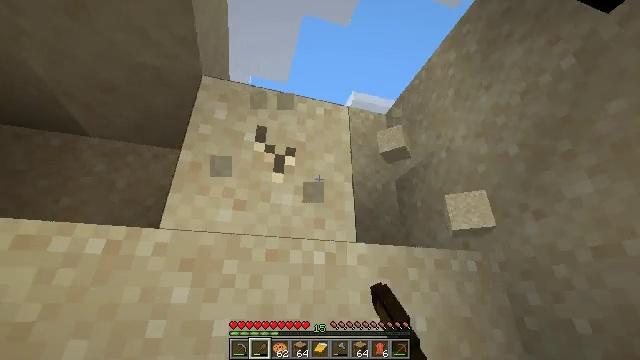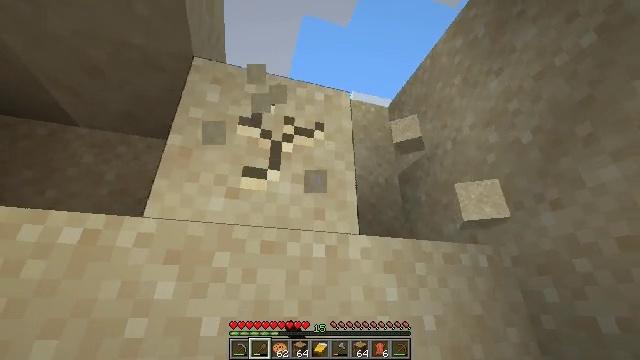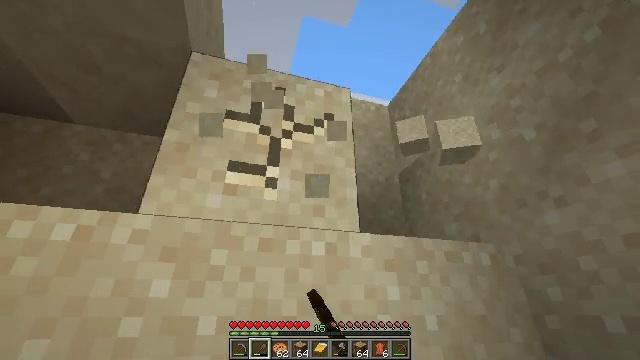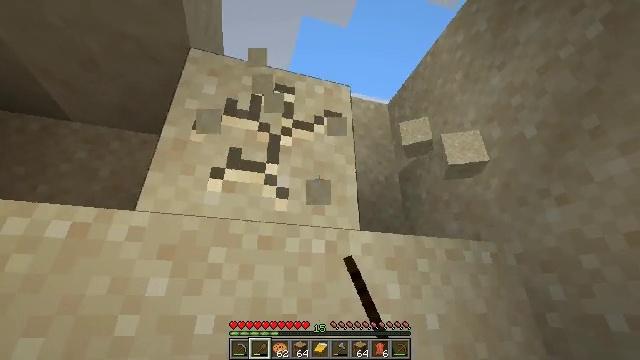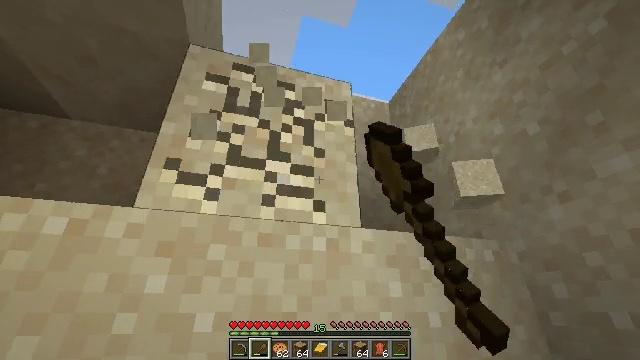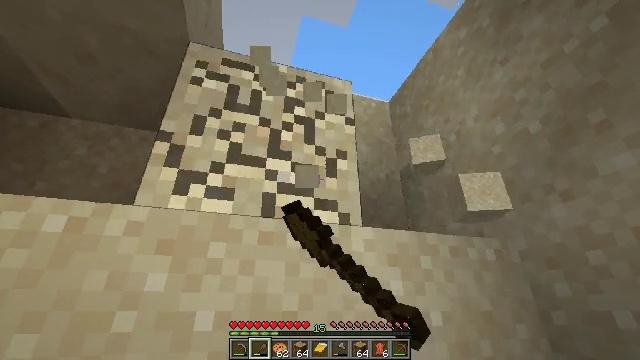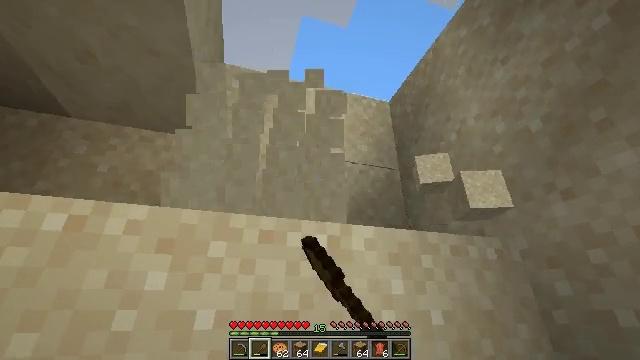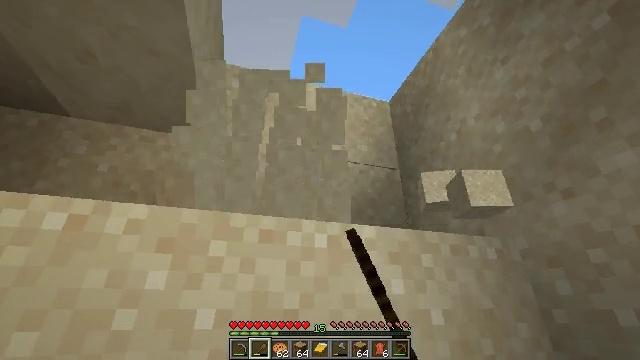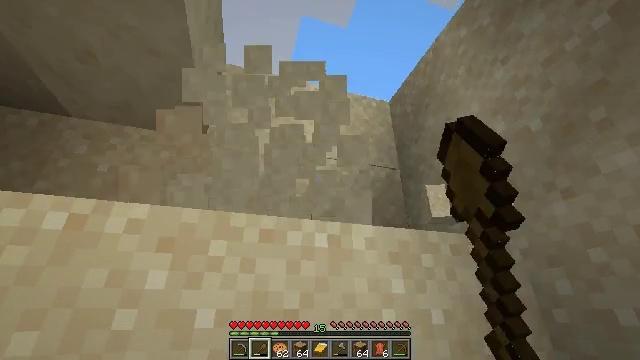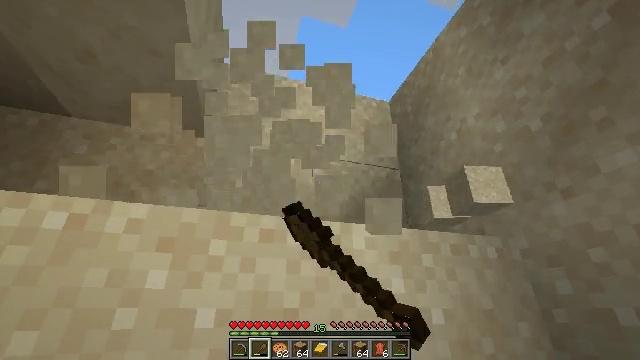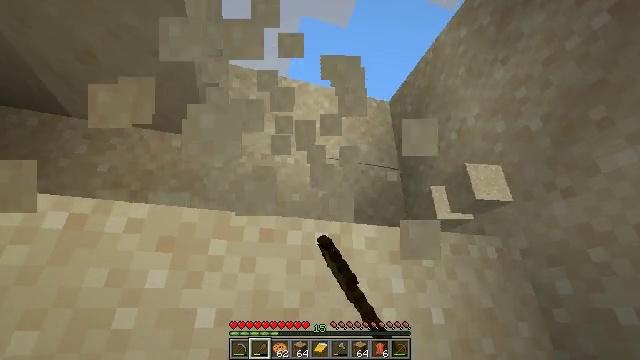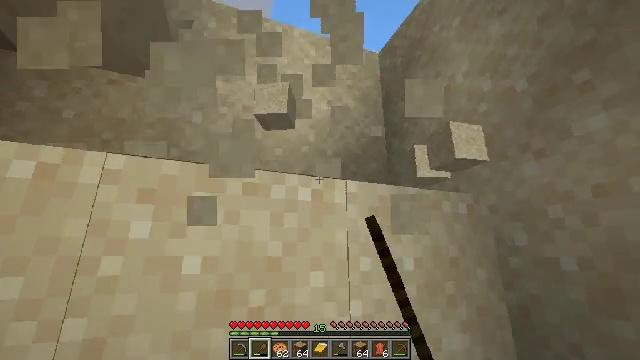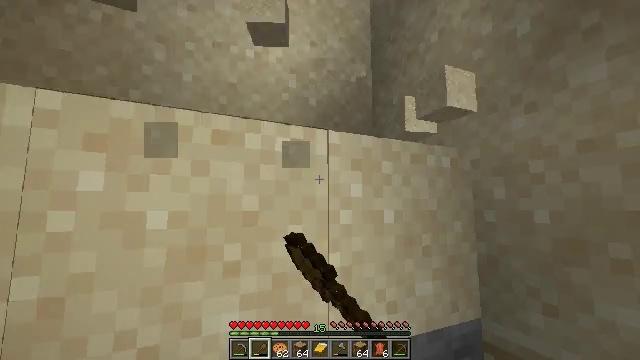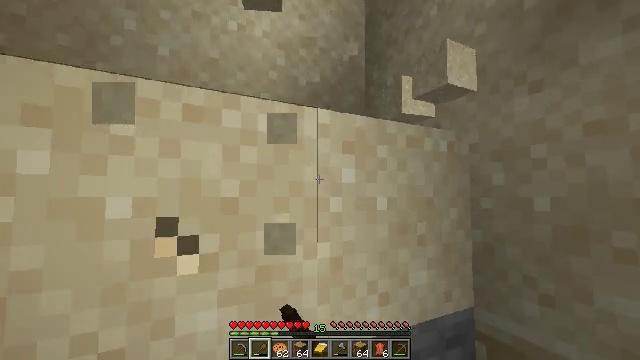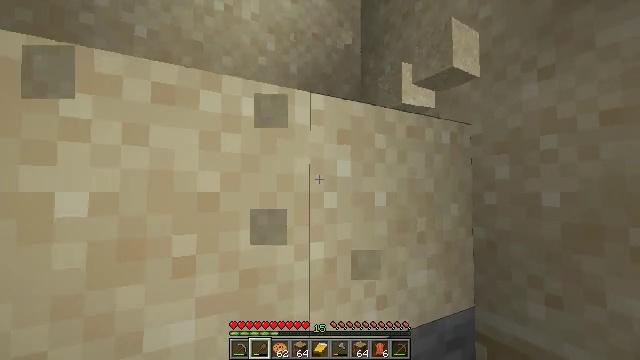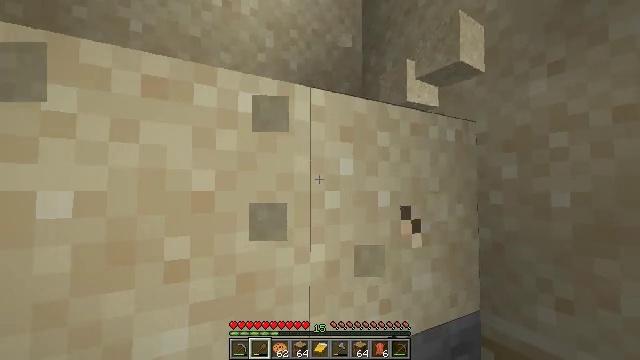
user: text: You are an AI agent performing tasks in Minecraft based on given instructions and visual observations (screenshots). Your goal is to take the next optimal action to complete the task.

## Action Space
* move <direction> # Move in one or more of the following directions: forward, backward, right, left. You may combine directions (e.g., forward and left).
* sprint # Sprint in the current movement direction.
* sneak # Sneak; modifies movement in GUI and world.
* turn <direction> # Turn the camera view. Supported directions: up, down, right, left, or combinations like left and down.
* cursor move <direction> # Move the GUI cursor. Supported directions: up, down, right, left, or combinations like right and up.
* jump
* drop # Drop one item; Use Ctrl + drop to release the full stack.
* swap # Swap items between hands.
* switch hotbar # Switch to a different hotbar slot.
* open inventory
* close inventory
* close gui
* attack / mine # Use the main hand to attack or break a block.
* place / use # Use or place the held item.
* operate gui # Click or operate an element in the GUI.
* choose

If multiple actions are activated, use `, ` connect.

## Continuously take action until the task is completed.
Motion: motion action
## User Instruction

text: Gather sand from the desert.
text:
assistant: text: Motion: attack / mine
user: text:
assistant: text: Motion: attack / mine
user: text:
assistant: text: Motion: attack / mine
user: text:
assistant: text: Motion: attack / mine
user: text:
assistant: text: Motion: attack / mine
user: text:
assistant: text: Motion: attack / mine
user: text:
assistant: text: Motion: attack / mine
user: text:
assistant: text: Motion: attack / mine
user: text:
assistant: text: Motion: attack / mine
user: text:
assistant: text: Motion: attack / mine
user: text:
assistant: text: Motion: turn right and down, attack / mine
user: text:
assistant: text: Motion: move forward, turn right and down, attack / mine
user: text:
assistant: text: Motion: move forward, turn right and down, attack / mine
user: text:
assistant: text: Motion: turn right and down, attack / mine
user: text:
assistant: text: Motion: attack / mine
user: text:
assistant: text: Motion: attack / mine
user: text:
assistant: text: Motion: attack / mine
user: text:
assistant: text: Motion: attack / mine
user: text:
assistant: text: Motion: attack / mine
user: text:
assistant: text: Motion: attack / mine
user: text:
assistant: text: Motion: attack / mine
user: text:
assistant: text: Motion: attack / mine
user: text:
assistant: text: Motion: attack / mine
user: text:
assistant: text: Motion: attack / mine
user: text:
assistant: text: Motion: attack / mine
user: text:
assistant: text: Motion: attack / mine
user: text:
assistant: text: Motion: move forward, attack / mine
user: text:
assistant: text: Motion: move forward, turn left and down, attack / mine
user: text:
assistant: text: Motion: move forward and move right, turn left and down, attack / mine
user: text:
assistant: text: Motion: move right, turn left, attack / mine